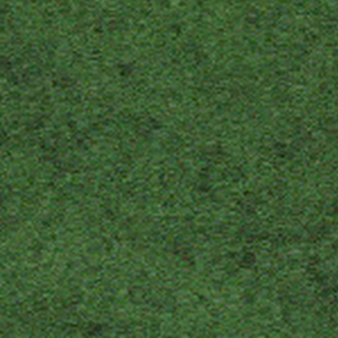
Label: other